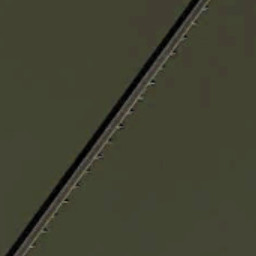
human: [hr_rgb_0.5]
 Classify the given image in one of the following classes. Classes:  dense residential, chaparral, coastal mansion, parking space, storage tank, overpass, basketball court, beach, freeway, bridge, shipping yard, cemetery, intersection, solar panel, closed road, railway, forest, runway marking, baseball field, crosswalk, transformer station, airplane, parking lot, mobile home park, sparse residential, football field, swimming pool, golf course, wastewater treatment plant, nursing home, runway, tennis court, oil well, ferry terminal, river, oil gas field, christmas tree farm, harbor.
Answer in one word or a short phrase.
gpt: bridge